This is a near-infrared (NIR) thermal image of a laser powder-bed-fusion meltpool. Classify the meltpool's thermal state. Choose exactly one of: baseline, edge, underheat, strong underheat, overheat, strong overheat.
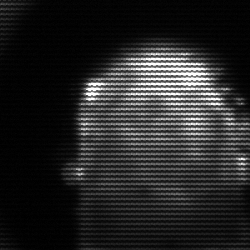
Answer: baseline